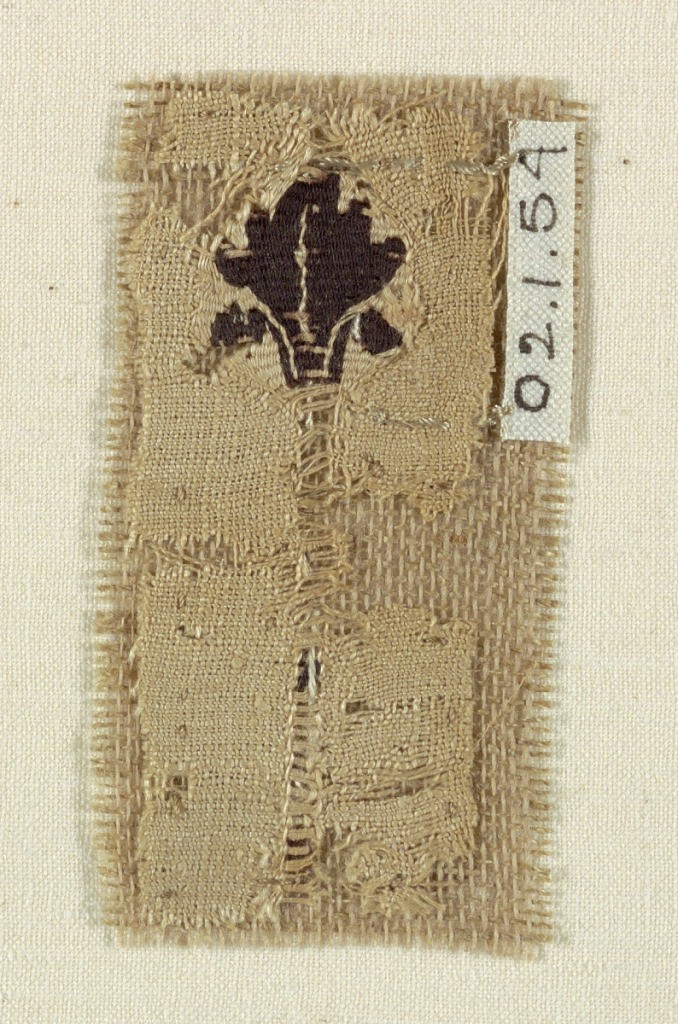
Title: Fragment
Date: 3rd–4th century
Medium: Warp; S-spun linen, Wefts; S-spun linen, S-spun wool. Technique: slit tapestry with supplementary weft wrapping
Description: Small fragment depicting a leaf.